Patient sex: F
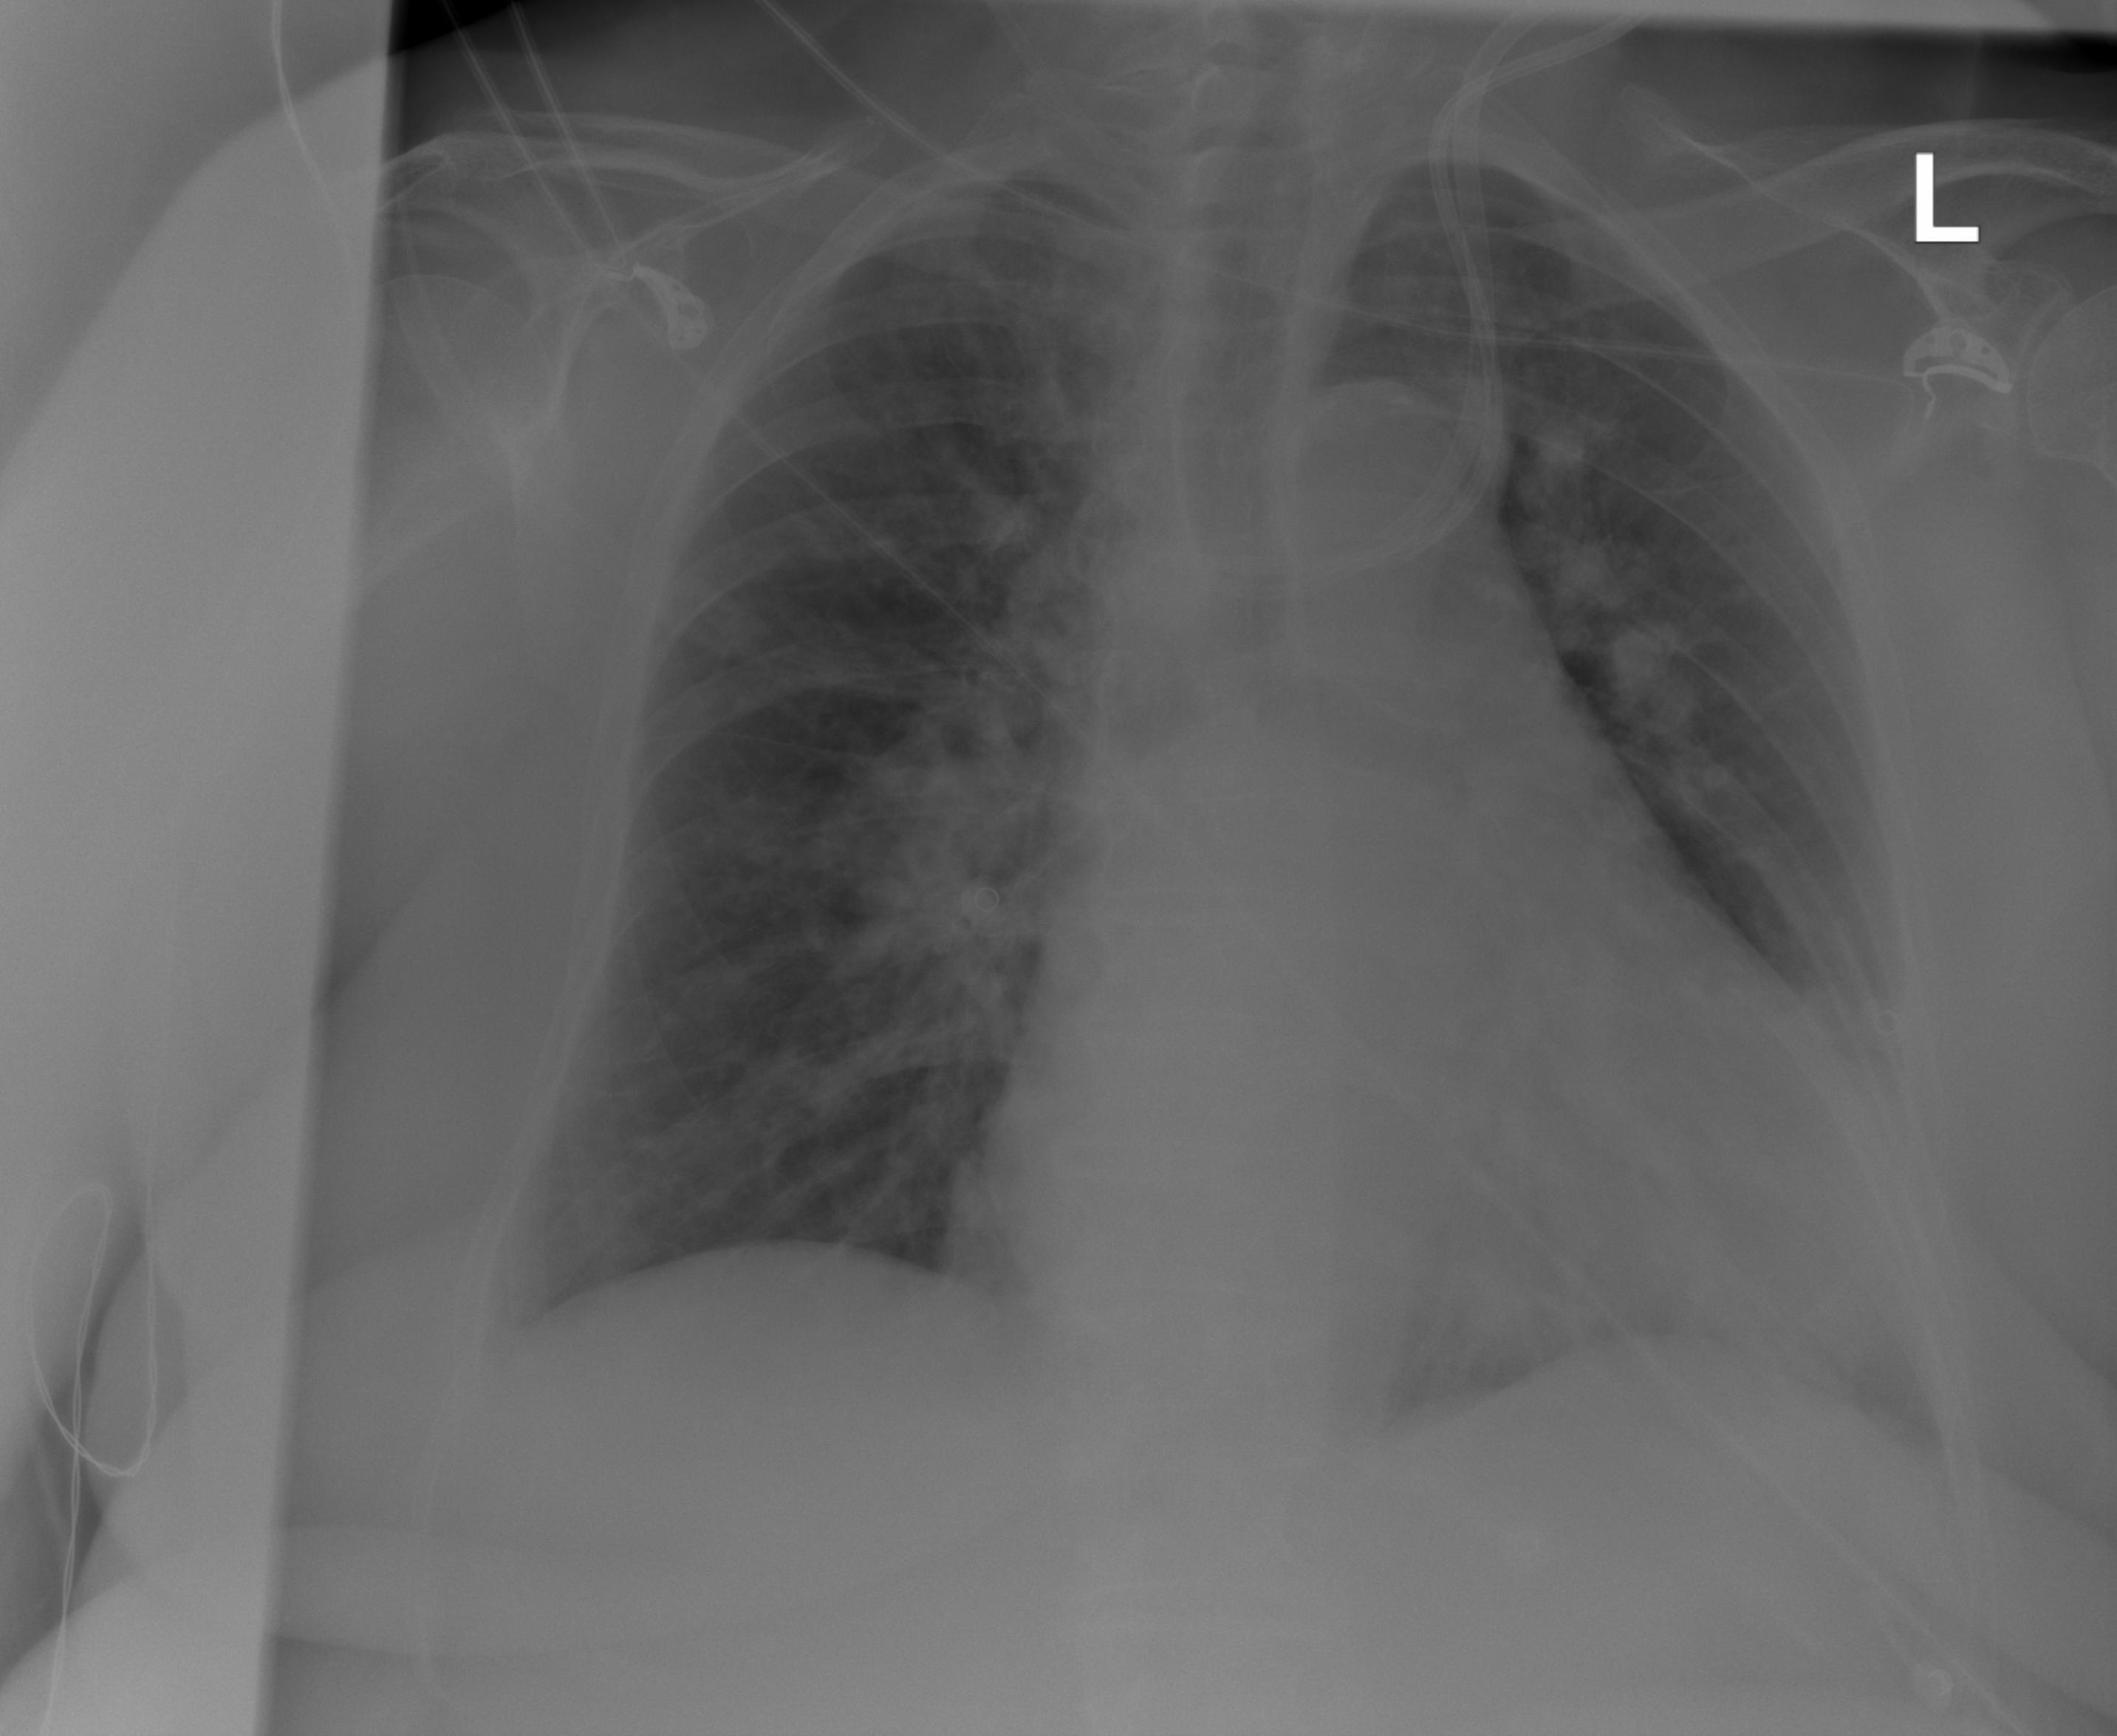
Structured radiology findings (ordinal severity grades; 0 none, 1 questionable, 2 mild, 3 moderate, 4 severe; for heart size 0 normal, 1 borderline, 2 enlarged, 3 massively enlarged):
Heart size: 2
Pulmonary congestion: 2
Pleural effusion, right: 0
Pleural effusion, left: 0
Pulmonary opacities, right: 2
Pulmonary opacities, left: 2
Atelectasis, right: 0
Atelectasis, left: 0